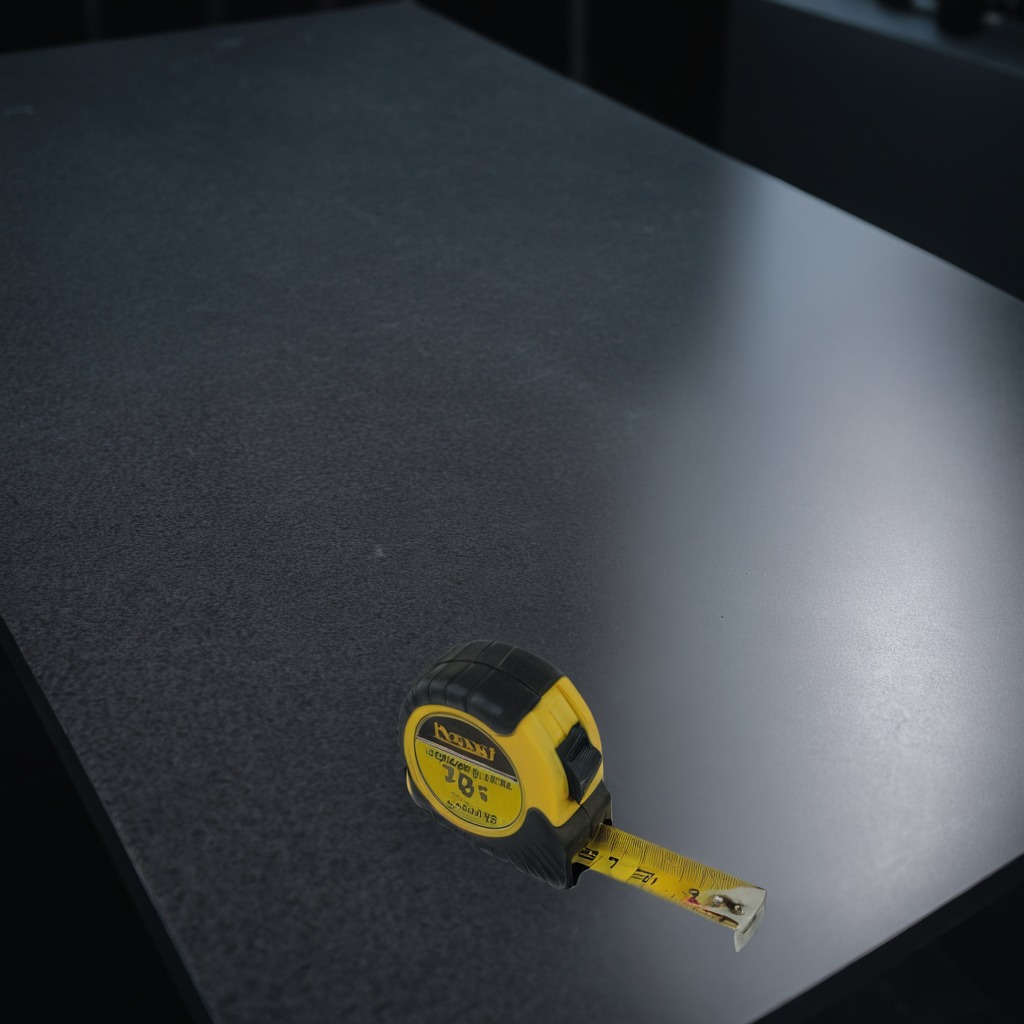
A measuring tape lies on the clean granite table inside a workshop at night dim ambient light soft shadows worn but